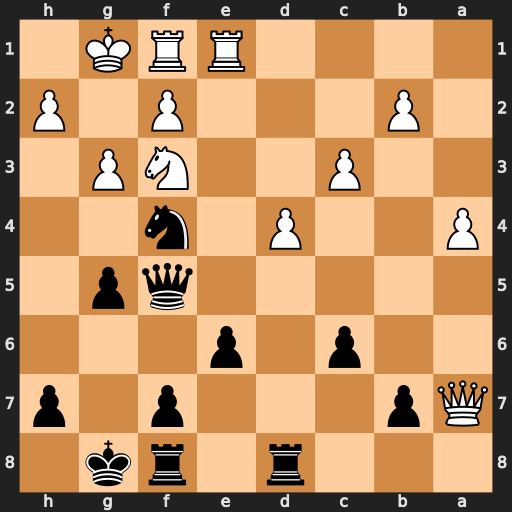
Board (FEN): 3r1rk1/Qp3p1p/2p1p3/5qp1/P2P1n2/2P2NP1/1P3P1P/4RRK1
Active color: b
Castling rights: -
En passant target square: -
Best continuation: Qh3 gxf4 Qg4+ Kh1 Qxf3+